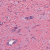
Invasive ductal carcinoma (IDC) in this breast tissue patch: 1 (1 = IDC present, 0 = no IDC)